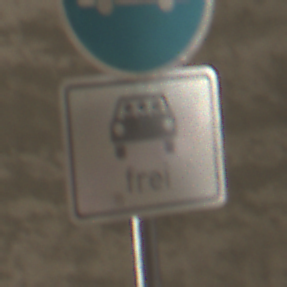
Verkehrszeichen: MehrfachbesetzePersonenkraftwagenFrei
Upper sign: Busssonderstreifen
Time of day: Midday
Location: Roofed (Tunnel)
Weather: NotSpecified
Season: NotSpecified
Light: Natural